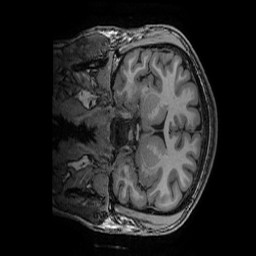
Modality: T1w
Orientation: coronal